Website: home-depot
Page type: cross-sells
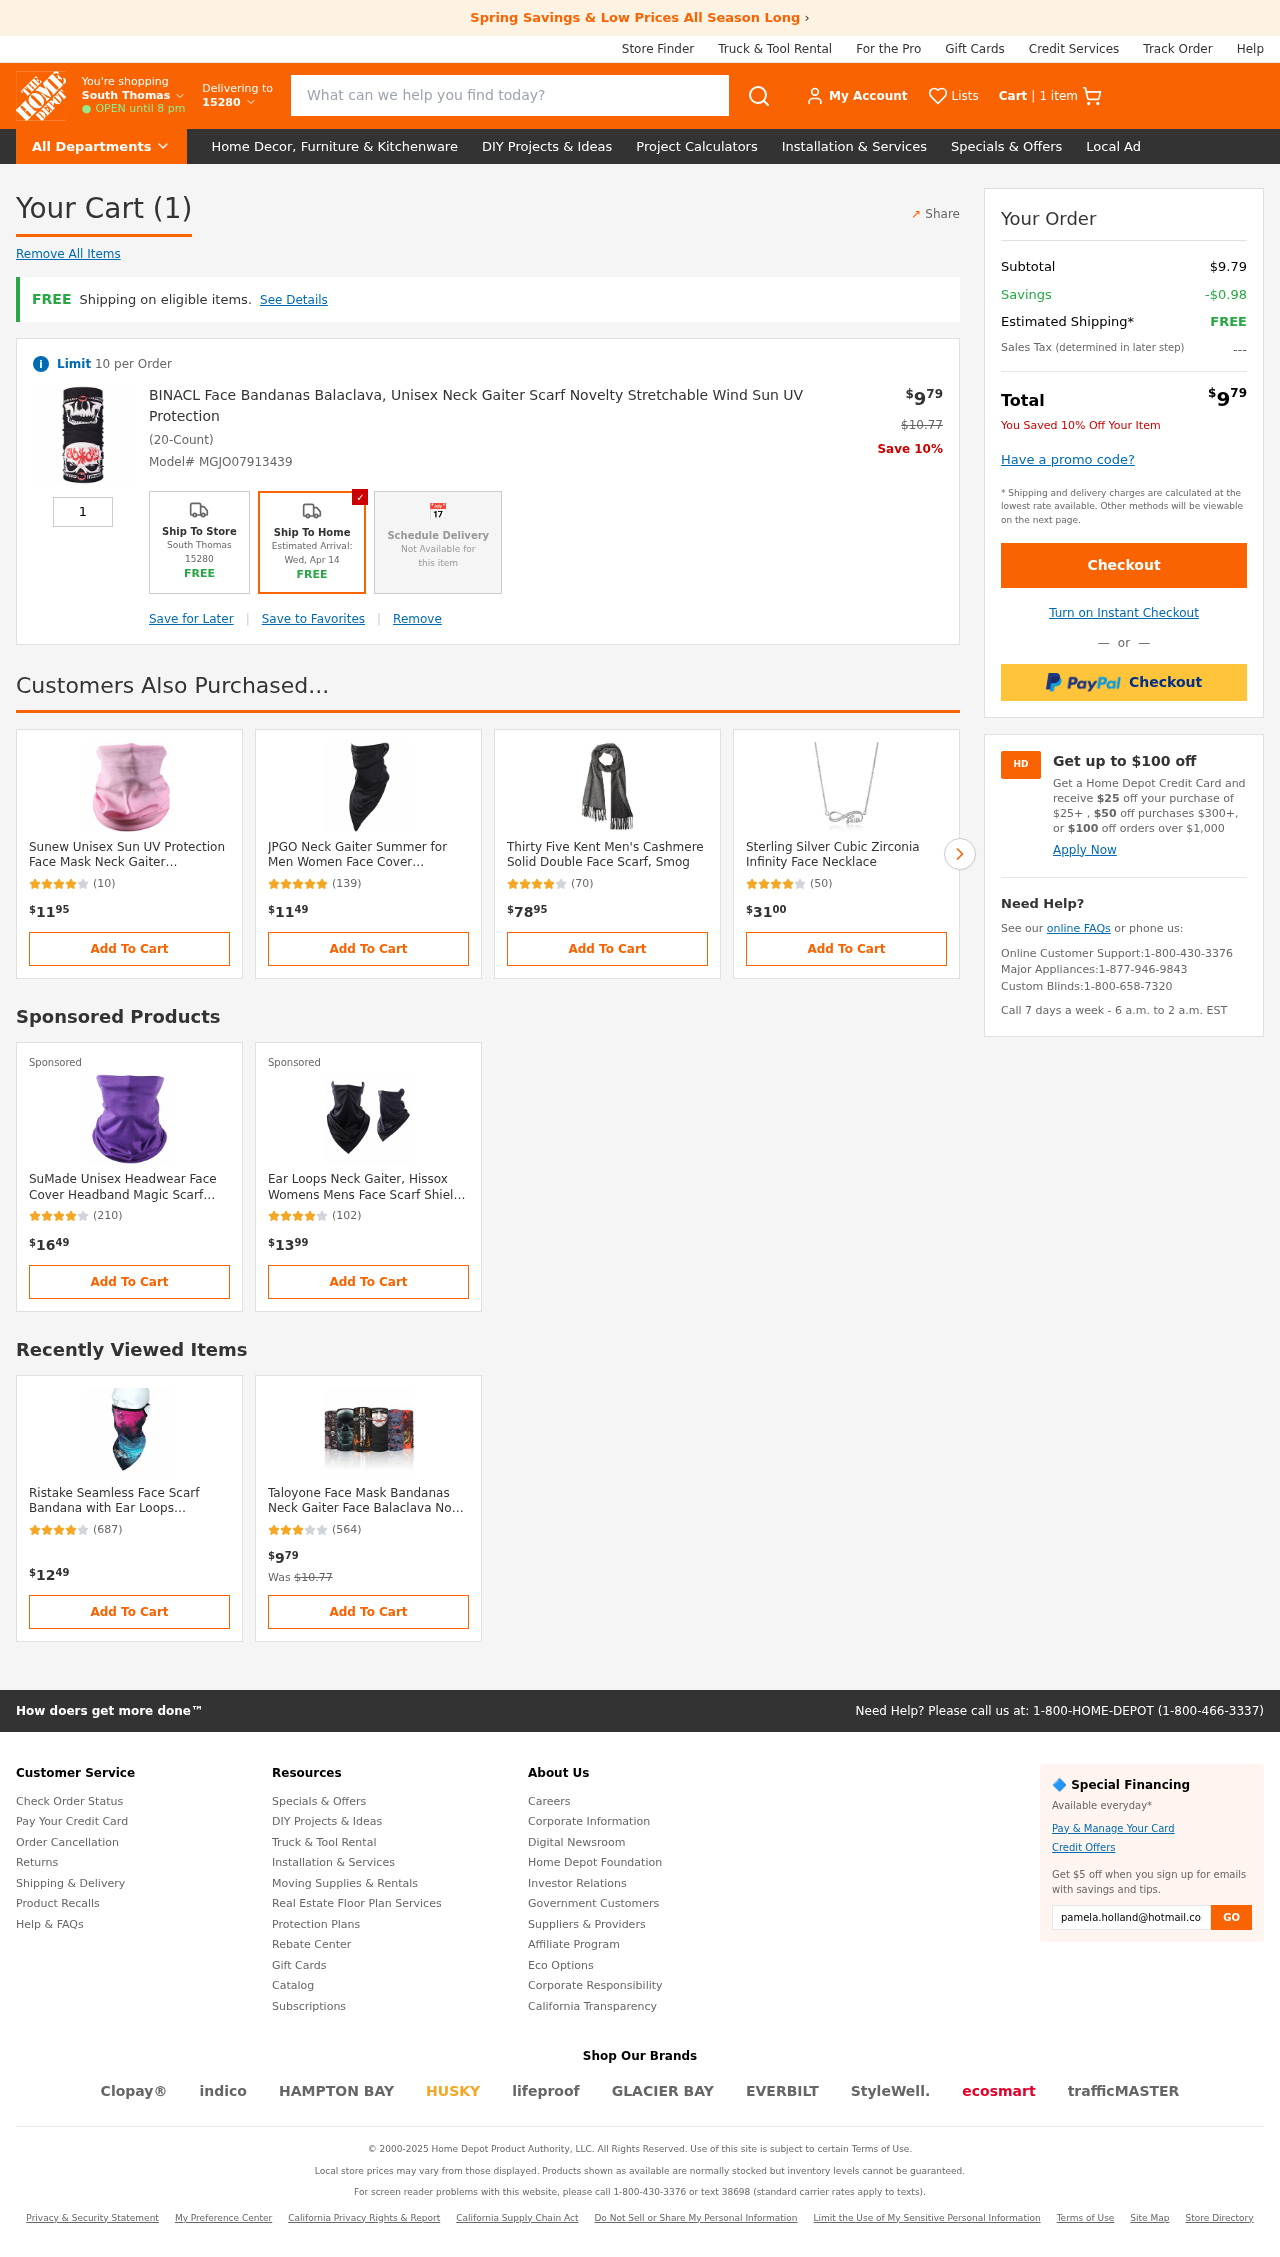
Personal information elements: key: PII_LOCATION1_CITY
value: South Thomas
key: PII_POSTCODE
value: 15280
Product elements: key: PRODUCT1_NAME
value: BINACL Face Bandanas Balaclava, Unisex Neck Gaiter Scarf Novelty Stretchable Wind Sun UV Protection
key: PRODUCT1_PRICE
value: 9.79
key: PRODUCT1_QUANTITY
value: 1
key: PRODUCT1_ORIGINAL_PRICE
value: $10.77
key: PRODUCT2_NAME
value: Sunew Unisex Sun UV Protection Face Mask Neck Gaiter Windproof Scarf Sunscreen Breathable Bandana fo
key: PRODUCT2_NUM_RATINGS
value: (10)
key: PRODUCT2_PRICE
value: $1195
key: PRODUCT3_NAME
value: JPGO Neck Gaiter Summer for Men Women Face Cover Seamless Bandana Ear Loops Cycling Scarf Balaclava
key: PRODUCT3_NUM_RATINGS
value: (139)
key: PRODUCT3_PRICE
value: $1149
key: PRODUCT4_NAME
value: Thirty Five Kent Men's Cashmere Solid Double Face Scarf, Smog
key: PRODUCT4_NUM_RATINGS
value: (70)
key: PRODUCT4_PRICE
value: $7895
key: PRODUCT5_NAME
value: Sterling Silver Cubic Zirconia Infinity Face Necklace
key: PRODUCT5_NUM_RATINGS
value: (50)
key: PRODUCT5_PRICE
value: $3100
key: PRODUCT6_NAME
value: SuMade Unisex Headwear Face Cover Headband Magic Scarf Neck Gaiter Bandanas
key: PRODUCT6_NUM_RATINGS
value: (210)
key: PRODUCT6_PRICE
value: $1649
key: PRODUCT7_NAME
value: Ear Loops Neck Gaiter, Hissox Womens Mens Face Scarf Shield Bandana Ear Loops Dust UV Balaclava Outd
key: PRODUCT7_NUM_RATINGS
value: (102)
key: PRODUCT7_PRICE
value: $1399
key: PRODUCT8_NAME
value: Ristake Seamless Face Scarf Bandana with Ear Loops Balaclava Neck Gaiter for Outdoor Sport, 1 Pack,
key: PRODUCT8_NUM_RATINGS
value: (687)
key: PRODUCT8_PRICE
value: $1249
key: PRODUCT9_NAME
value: Taloyone Face Mask Bandanas Neck Gaiter Face Balaclava Non Slip Light Cool Breathable for Sun Wind D
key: PRODUCT9_NUM_RATINGS
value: (564)
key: PRODUCT9_PRICE
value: $979
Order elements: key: ORDER_NUM_ITEMS
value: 1 item
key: ORDER_NUM_ITEMS
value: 1
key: ORDER_SKU
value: Model# MGJO07913439
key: ORDER_SUBTOTAL
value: $9.79
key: ORDER_SAVINGS
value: -$0.98
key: ORDER_TOTAL
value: $979
Search elements: key: HEADER_SEARCH
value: What can we help you find today?